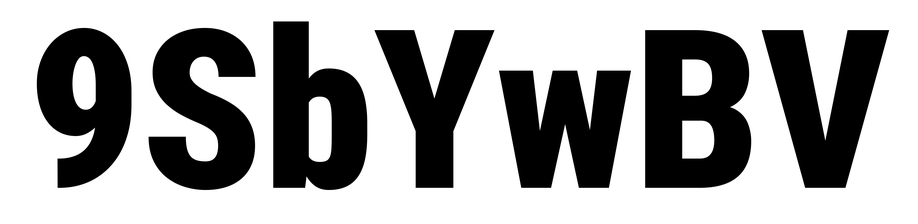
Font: Roboto_Condensed_Black